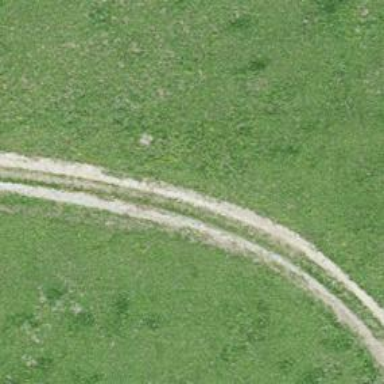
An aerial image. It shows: Track with fine gravel surface. The track type is grade3.